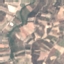
Land use / land cover class: PermanentCrop